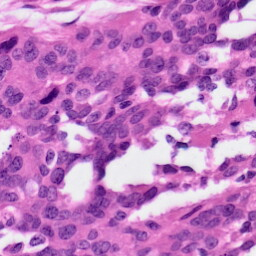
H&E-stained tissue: Ovarian